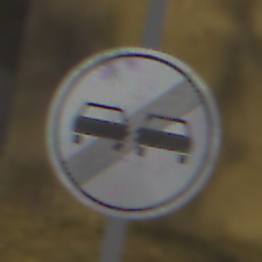
Verkehrszeichen: EndeUeberholverbot
Umgebung: Outdoor, Suburban
Tageszeit: Night
Wetter: PartlyCloudy
Licht: Artificial
Jahreszeit: NotSpecified
Kontrast: HighContrast